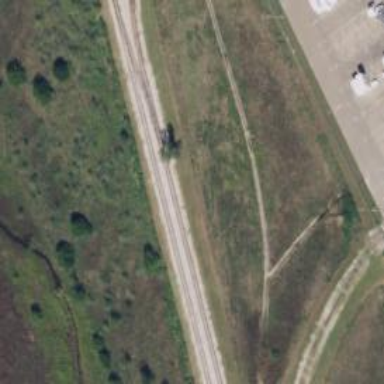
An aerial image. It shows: Rail spur service.